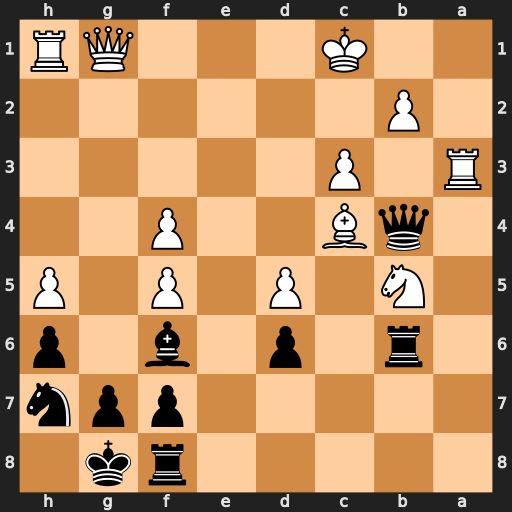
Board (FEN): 5rk1/5ppn/1r1p1b1p/1N1P1P1P/1qB2P2/R1P5/1P6/2K3QR
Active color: b
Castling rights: -
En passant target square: -
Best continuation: Qxc4 Qxb6 Qxf4+ Kb1 Qe4+